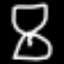
Label: hourglass